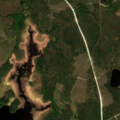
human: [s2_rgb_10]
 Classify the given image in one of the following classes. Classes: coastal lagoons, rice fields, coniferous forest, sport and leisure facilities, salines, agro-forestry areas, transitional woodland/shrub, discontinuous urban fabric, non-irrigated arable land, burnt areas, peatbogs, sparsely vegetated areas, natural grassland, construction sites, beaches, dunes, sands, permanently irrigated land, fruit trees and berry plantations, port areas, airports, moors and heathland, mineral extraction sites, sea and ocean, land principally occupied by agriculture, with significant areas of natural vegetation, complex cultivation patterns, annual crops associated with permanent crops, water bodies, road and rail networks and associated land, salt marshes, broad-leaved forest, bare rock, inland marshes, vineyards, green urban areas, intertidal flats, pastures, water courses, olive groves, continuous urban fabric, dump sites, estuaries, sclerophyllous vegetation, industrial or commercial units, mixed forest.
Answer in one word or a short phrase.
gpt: coniferous forest, transitional woodland/shrub, water bodies